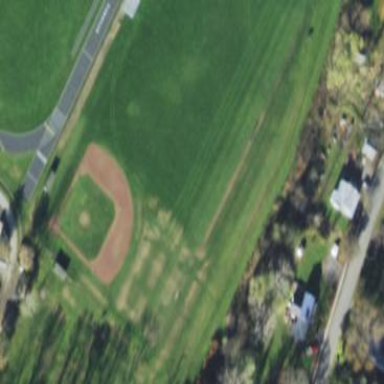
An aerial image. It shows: Baseball pitch for leisure land activities.